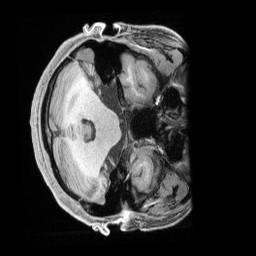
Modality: T1w
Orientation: axial
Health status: healthy
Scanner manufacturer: siemens
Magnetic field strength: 3 T
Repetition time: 2.4 s
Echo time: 0.00201 s